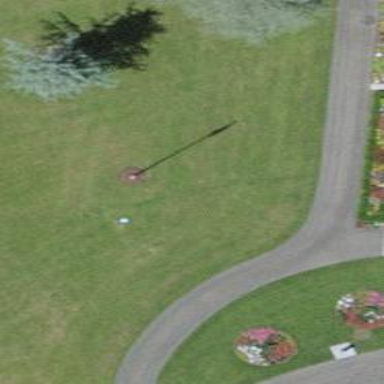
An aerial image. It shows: Flagpole structure.